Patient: sex F, age 70
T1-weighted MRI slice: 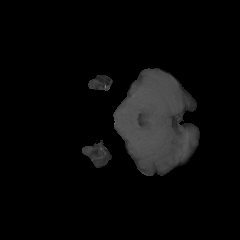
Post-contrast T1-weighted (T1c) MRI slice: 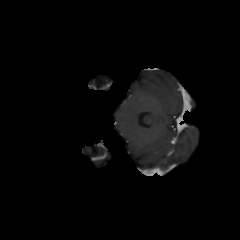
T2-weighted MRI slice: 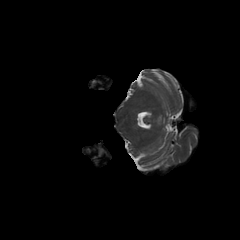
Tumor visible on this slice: no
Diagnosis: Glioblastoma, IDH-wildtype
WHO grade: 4